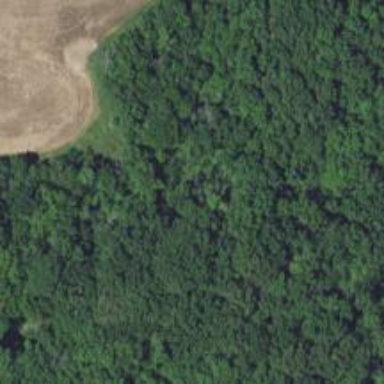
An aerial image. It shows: Tree stand hunting spot.